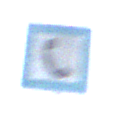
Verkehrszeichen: Fernsprecher
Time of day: SunriseSunset
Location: Outdoor (Nature)
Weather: Overcast
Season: NotSpecified
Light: Natural